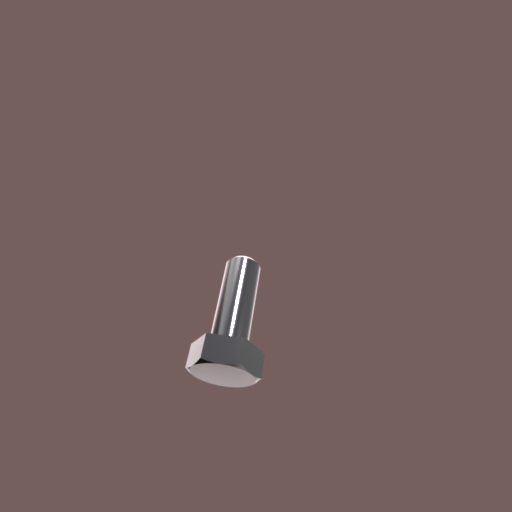
Label: bolt